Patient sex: F
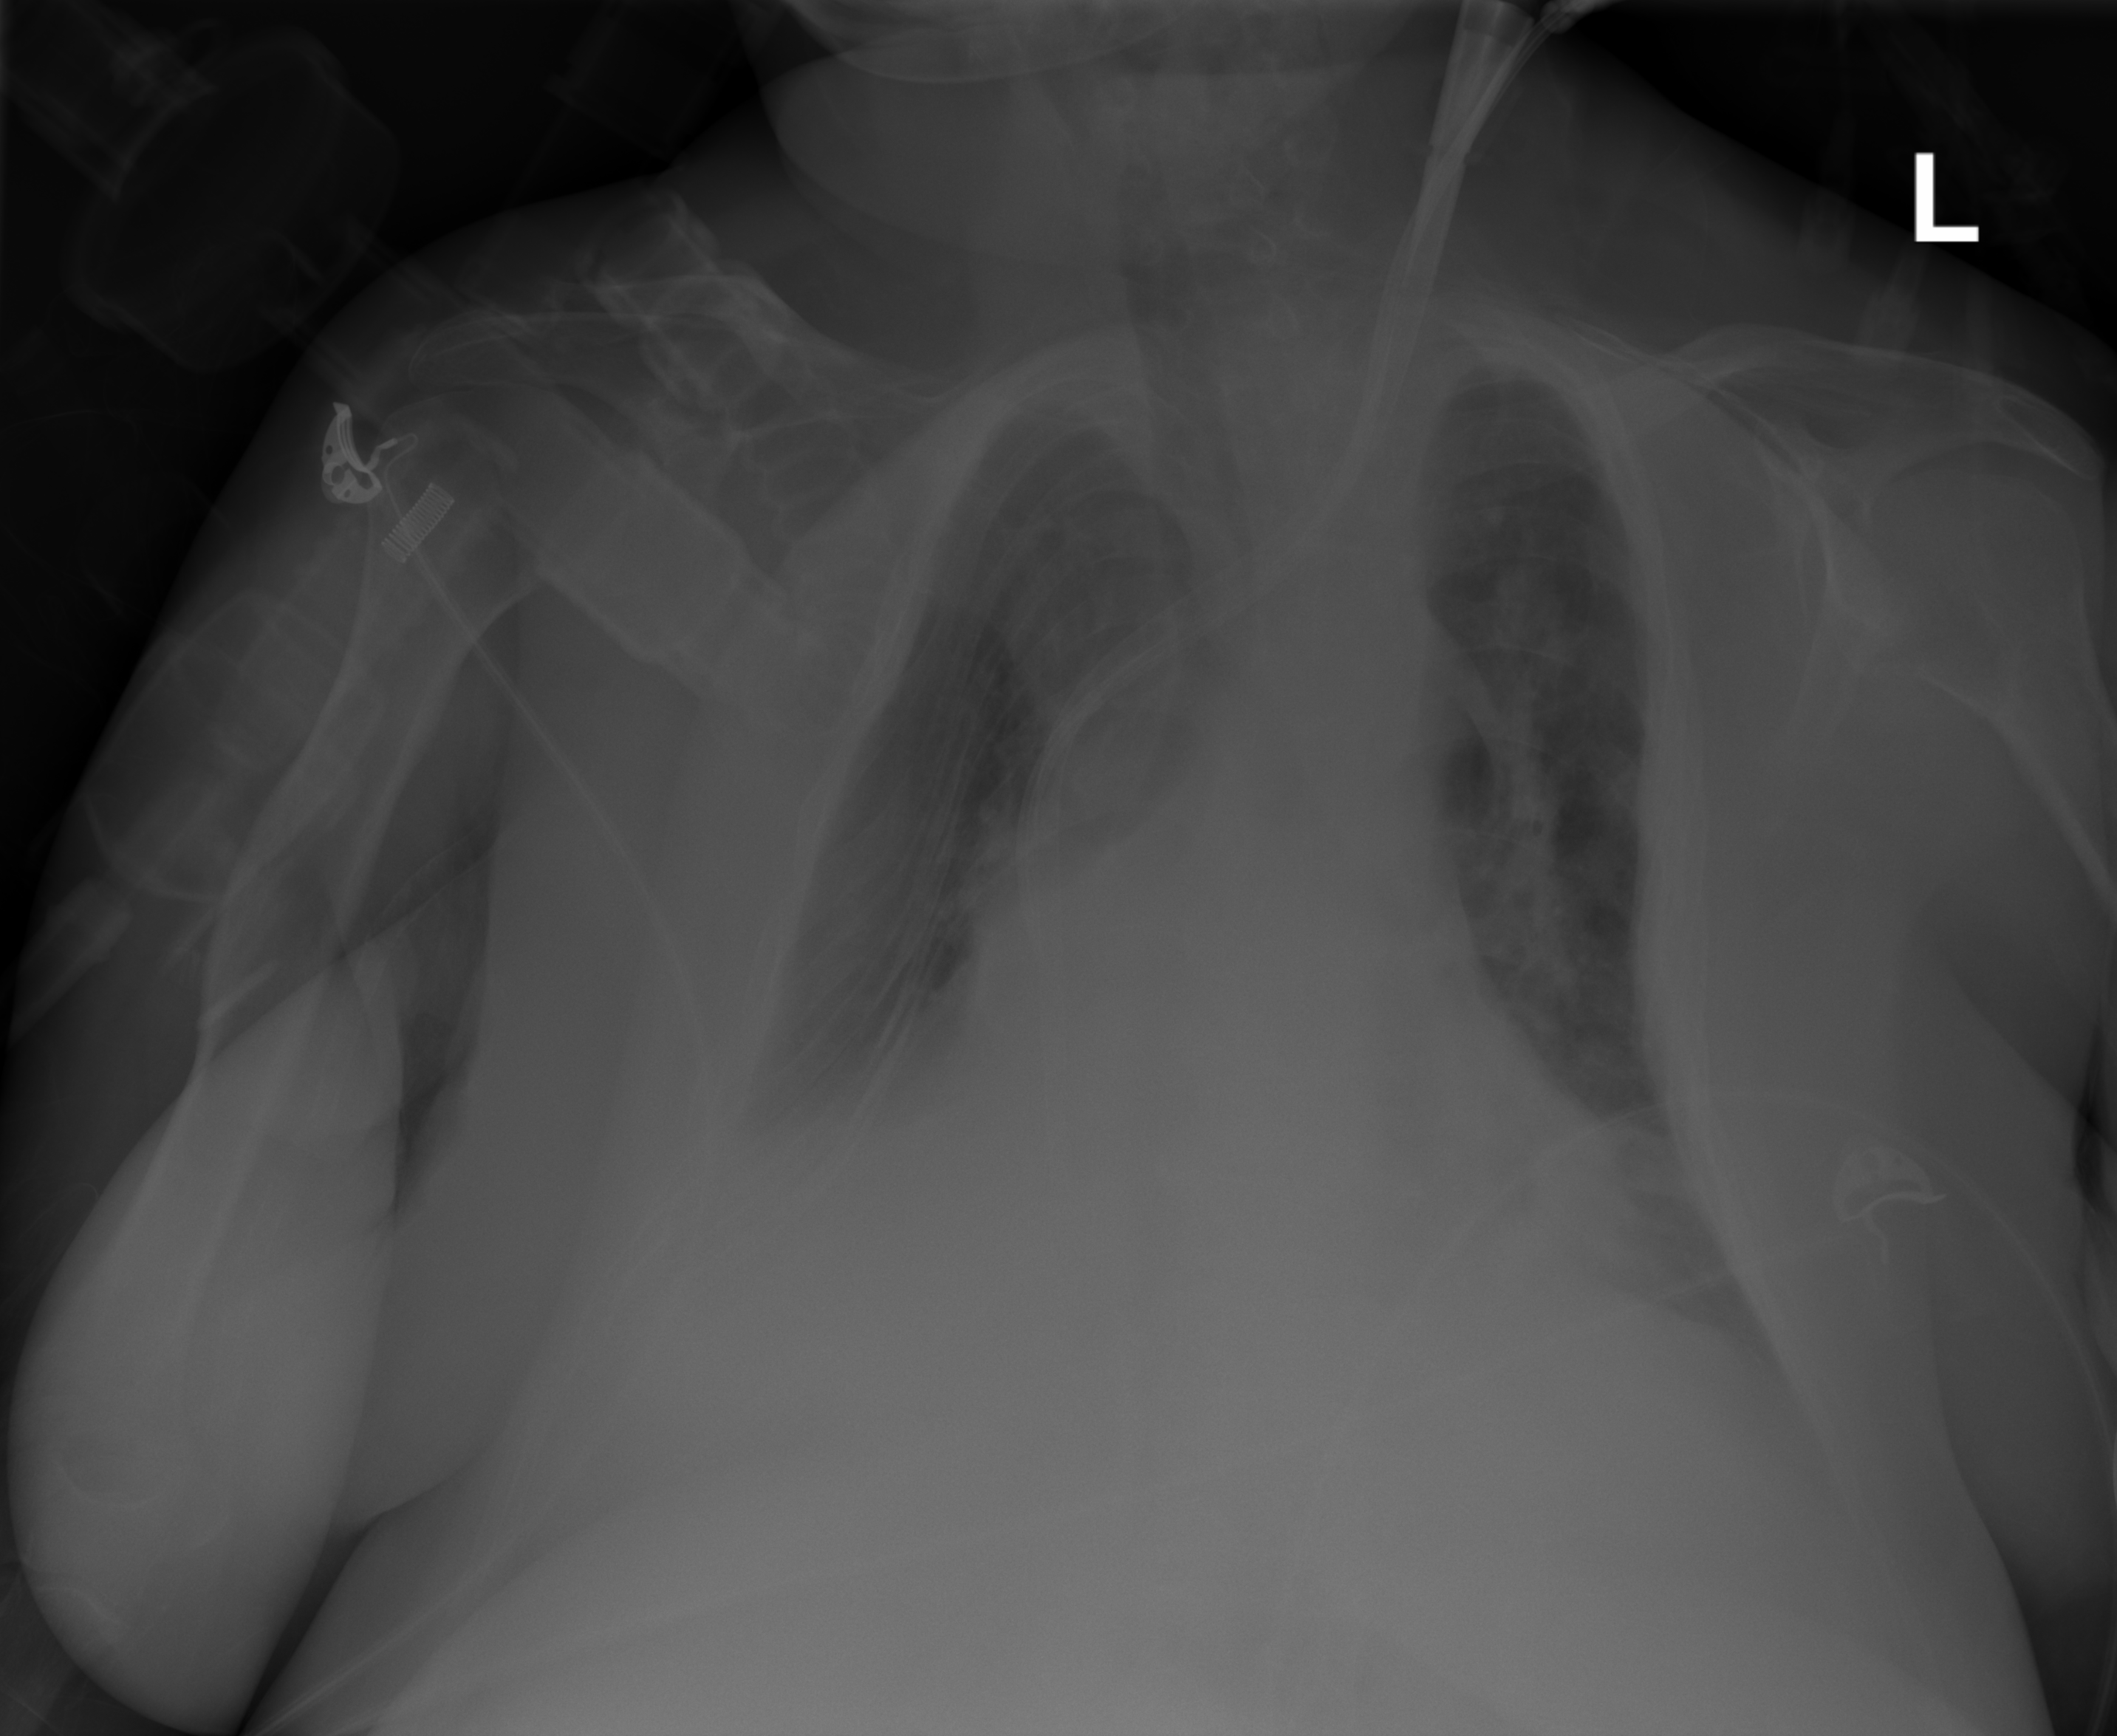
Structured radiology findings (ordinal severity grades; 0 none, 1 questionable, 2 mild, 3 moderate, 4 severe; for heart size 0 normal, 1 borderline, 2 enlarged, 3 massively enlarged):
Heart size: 2
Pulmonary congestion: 2
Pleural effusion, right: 3
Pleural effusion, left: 2
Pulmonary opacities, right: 2
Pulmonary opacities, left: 2
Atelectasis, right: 2
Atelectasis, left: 2